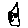
Label: house